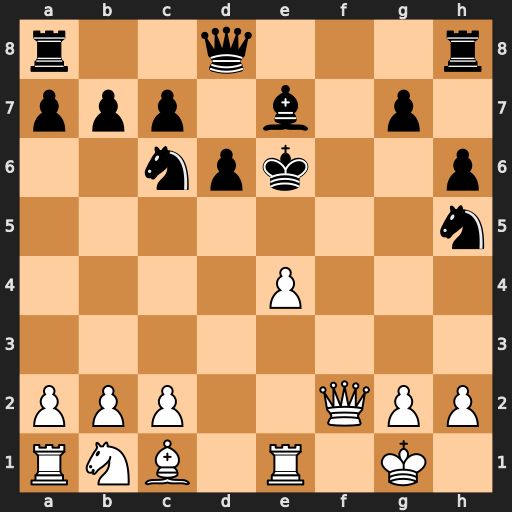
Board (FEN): r2q3r/ppp1b1p1/2npk2p/7n/4P3/8/PPP2QPP/RNB1R1K1
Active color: w
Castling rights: -
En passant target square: -
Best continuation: Qf5#